Interaction volume radius: 5 \u00c5
Interaction volume height: 30 \u00c5
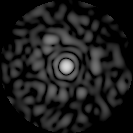
Disorder parameter: 0.8362